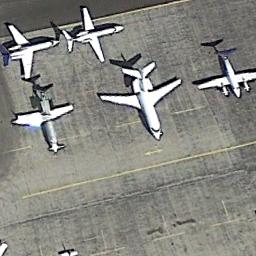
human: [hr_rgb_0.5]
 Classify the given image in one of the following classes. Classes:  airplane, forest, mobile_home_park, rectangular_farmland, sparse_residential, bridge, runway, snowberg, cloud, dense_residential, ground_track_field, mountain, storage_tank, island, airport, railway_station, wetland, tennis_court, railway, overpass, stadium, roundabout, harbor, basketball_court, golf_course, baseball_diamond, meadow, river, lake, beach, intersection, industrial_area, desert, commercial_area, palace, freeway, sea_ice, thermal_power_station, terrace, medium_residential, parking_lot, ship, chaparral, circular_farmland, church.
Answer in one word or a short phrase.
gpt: airplane